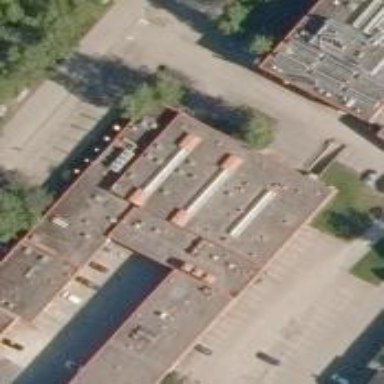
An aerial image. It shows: Part of building.